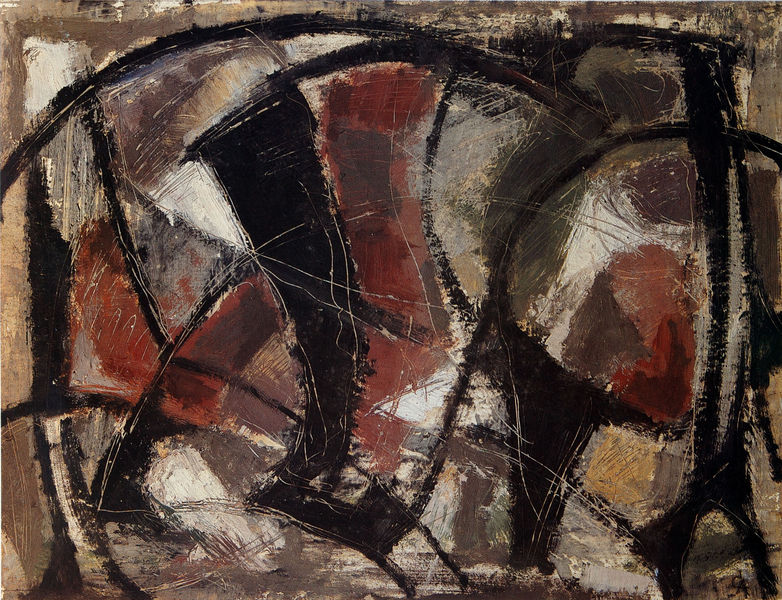
Titel: Komposition 53/6, Linien in Moll
Künstler: Rolf Cavael
Standort: Privatbesitz
Institution: Privatbesitz
Schlagwörter: dunkel, schatten, gelb, bewegung, braun, grau, schwarz, weiss, rot, pastos, abstrakt, flächen, modern, formen, linien, graun, kreisend